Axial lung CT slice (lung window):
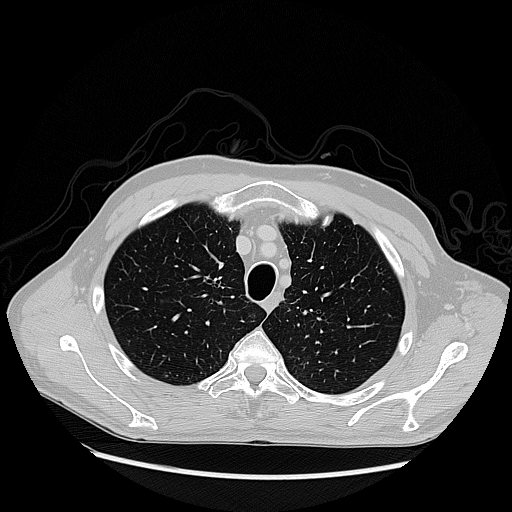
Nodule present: no